Question: How do I make these 3 images fit to its parent div height while maintaining the image's aspect ratio?

'''
<div id="myM">
<div class="ab">
<img src="http://img42.com/2lWNS+" class="cd"/>
<img src="http://img42.com/2lWNS+" class="cd"/>
<img src="http://img42.com/2lWNS+" class="cd"/>
</div>
</div>
'''
css:
'''
#myM{
width: 300px;
height: 200px;
background-color: cyan;
}
.ab{
width: 100%;
float: right;
}
.cd{
max-height:33%;
width:auto;
}
'''
Here is a <URL>
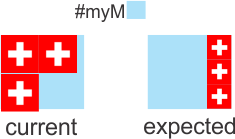
Answer: I think the problem is with the float removing the container from the flow. Instead, you can make the container an inline-block and use right-align.
<URL>
Without changing your HTML, my new CSS is this:
'''
#myM{
width: 300px;
height: 200px;
background-color: cyan;
text-align: right;
}
.ab {
display: inline-block; /* So text-align affects it */
height: 100%
}
.cd{
display: block; /* So takes full width */
height:33%;
}
'''